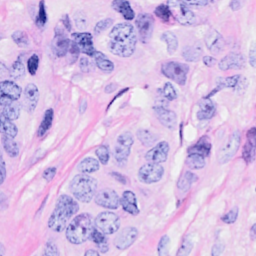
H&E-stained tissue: Breast